What's the difference between 2 images?
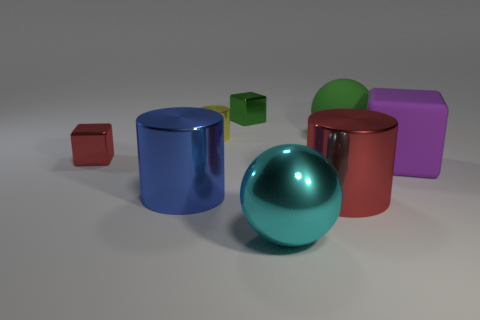
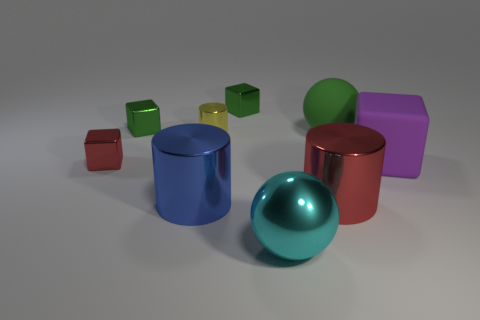
the tiny green metallic cube that is on the left side of the tiny yellow metal cylinder has appeared
the small green shiny block that is on the left side of the blue object has been newly placed
the small green metallic block on the left side of the blue metal cylinder has been added